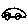
Label: car